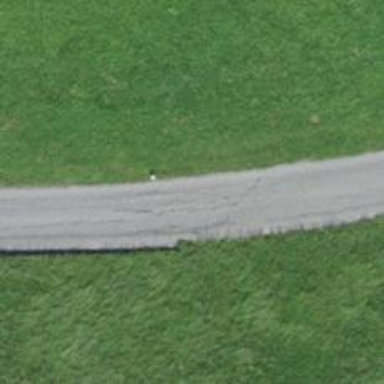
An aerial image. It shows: Unclassified road with asphalt surface.